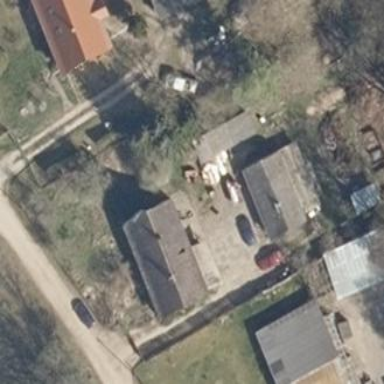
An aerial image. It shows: Detached building with gabled roof.